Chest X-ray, PA view. Patient: 46 years old, sex F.
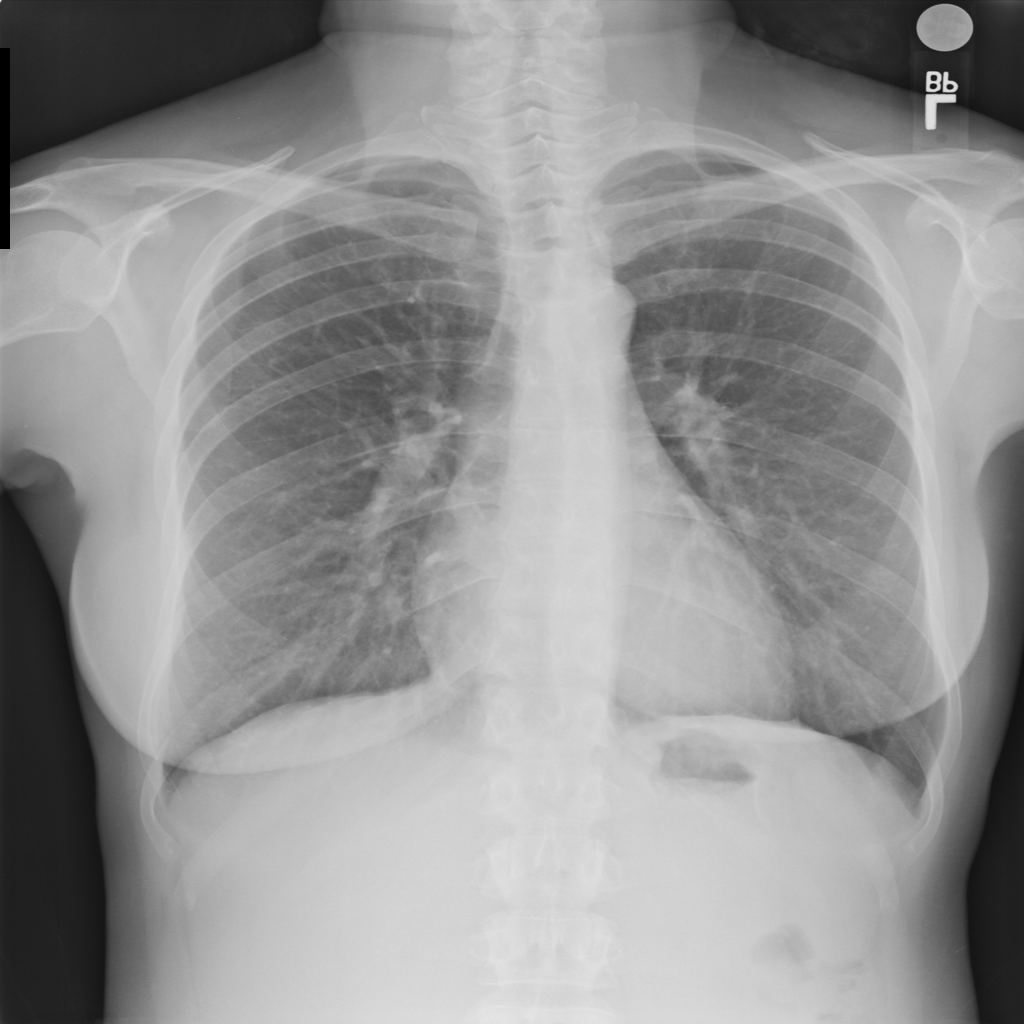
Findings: No Finding